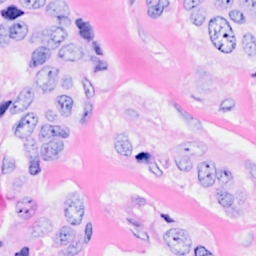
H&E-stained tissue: Breast